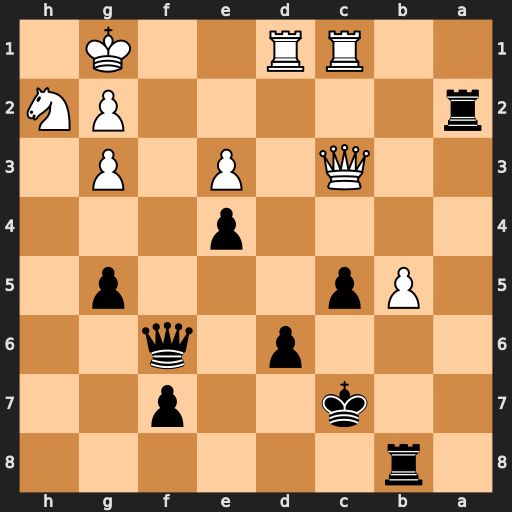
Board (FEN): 1r6/2k2p2/3p1q2/1Pp3p1/4p3/2Q1P1P1/r5PN/2RR2K1
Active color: b
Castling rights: -
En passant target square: -
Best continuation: Qf2+ Kh1 Qxg2#